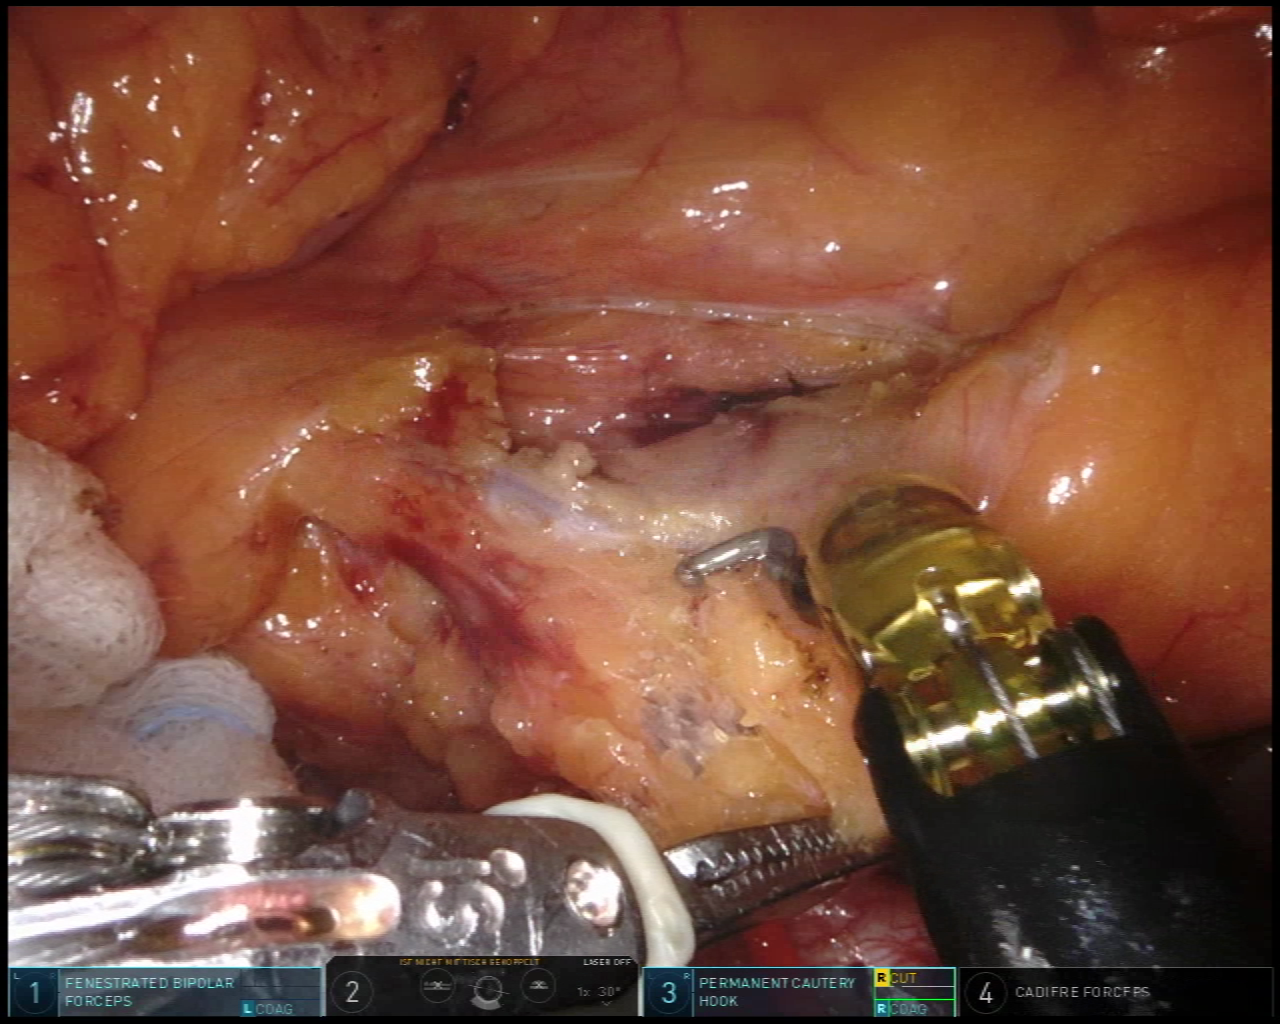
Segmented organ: intestinal_veins
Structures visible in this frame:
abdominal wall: no
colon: no
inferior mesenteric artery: no
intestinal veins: yes
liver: no
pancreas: no
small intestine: no
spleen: no
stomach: no
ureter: no
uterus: no
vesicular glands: no